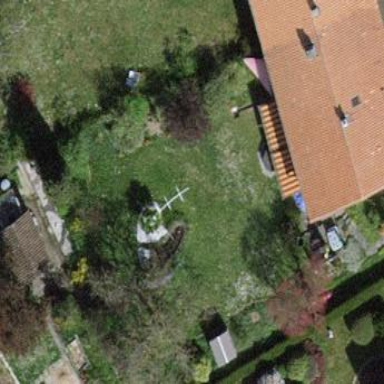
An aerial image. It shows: Garden enclosed by fence.